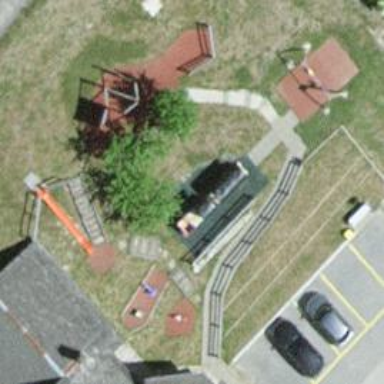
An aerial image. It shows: Playground area for leisure land.